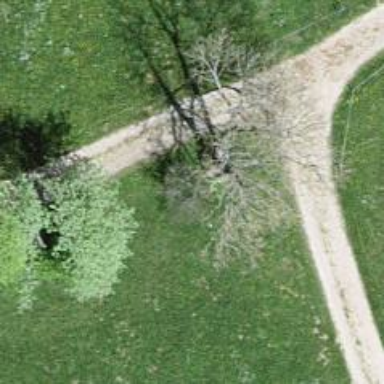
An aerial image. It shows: Beautiful tree in nature.